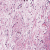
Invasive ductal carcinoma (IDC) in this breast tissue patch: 1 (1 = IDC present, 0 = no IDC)